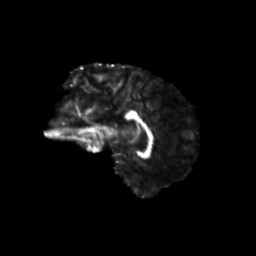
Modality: FA
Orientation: sagittal
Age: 15
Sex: female
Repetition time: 9.5 s
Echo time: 0.089 s